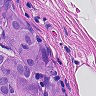
Metastatic tissue present: yes